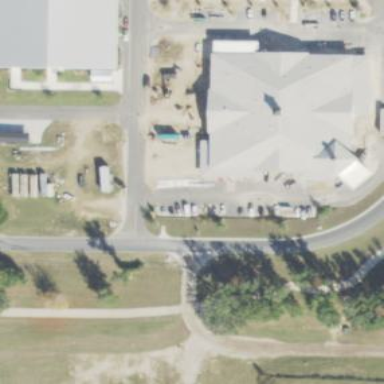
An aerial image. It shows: Building that houses veterinary clinic.